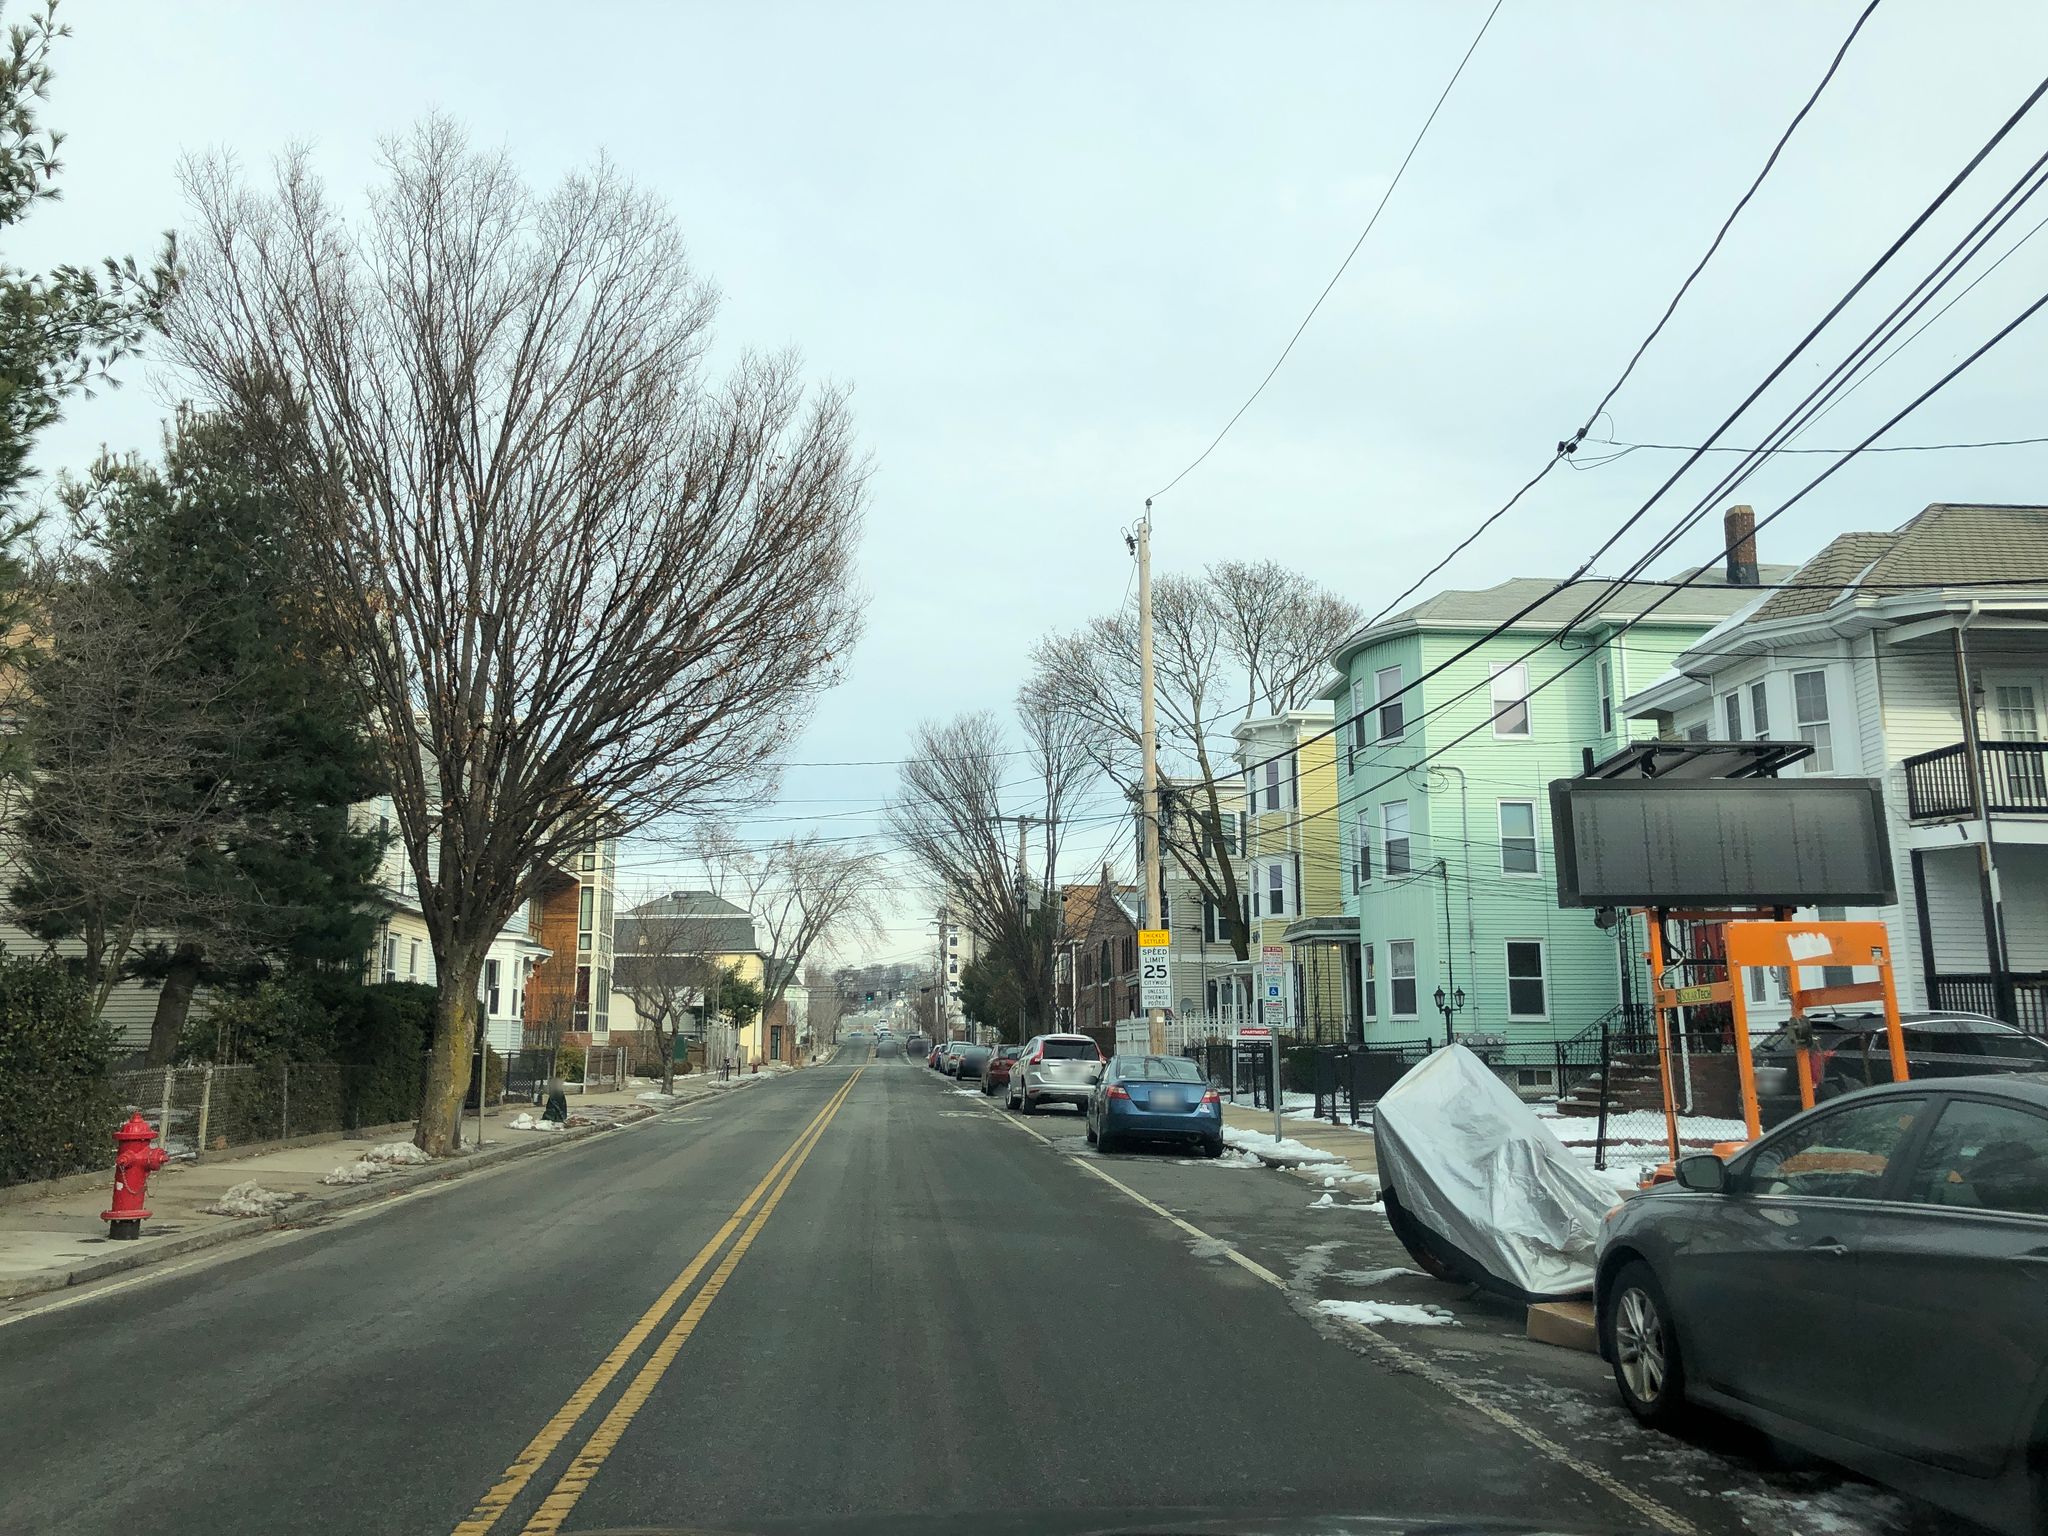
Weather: snowy
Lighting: day
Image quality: good
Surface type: driving surface
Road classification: secondary
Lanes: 2
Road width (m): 15.2
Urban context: urban centre
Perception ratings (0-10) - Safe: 8.04, Lively: 7.18, Beautiful: 6.81, Boring: 2.21, Depressing: 2.37, Wealthy: 2.87